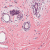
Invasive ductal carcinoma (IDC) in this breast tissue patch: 0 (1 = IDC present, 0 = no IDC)